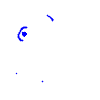
Particle: kaon